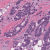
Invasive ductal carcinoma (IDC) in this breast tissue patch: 1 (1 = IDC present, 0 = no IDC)